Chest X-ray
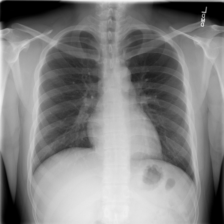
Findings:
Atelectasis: negative
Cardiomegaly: negative
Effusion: negative
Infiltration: negative
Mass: negative
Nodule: negative
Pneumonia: negative
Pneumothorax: negative
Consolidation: negative
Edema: negative
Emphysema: negative
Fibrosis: negative
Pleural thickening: negative
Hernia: negative